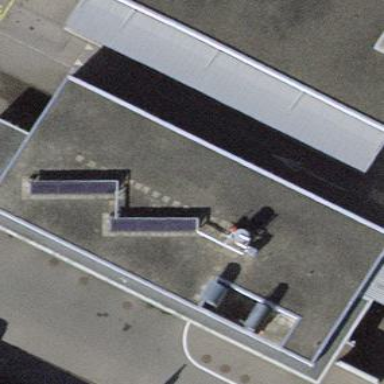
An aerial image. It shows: Car wash facility located inside building.